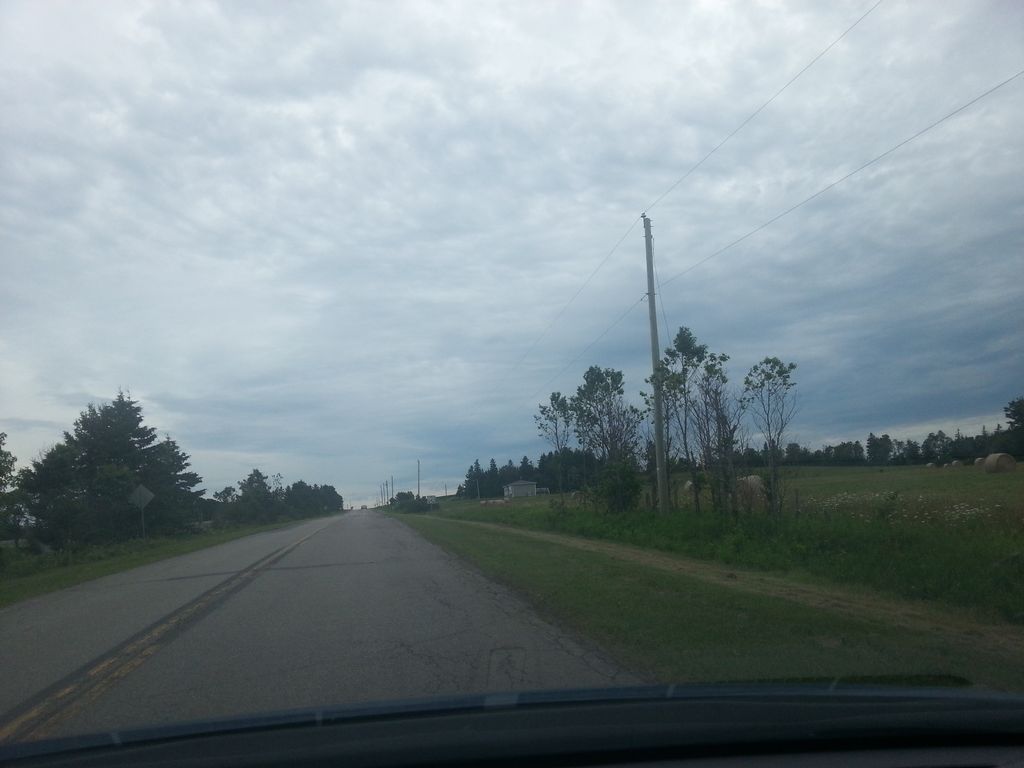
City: charlottetown